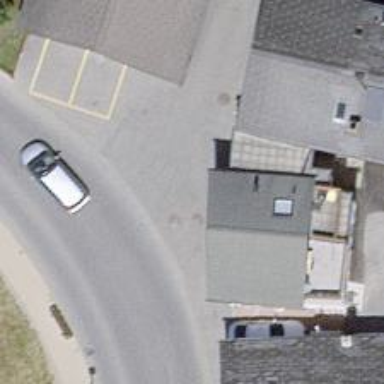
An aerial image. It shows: Alley with asphalt surface designated as service road.